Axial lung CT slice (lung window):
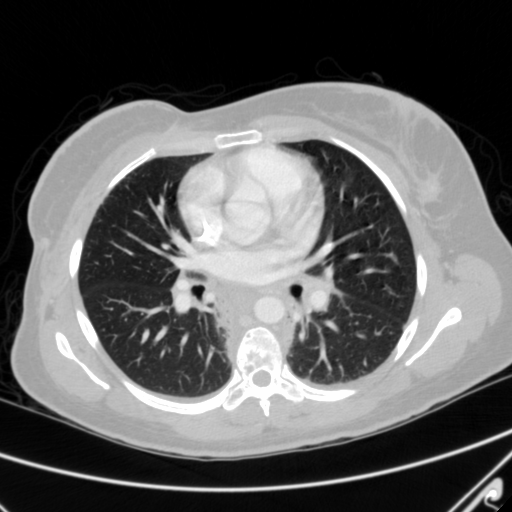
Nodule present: no